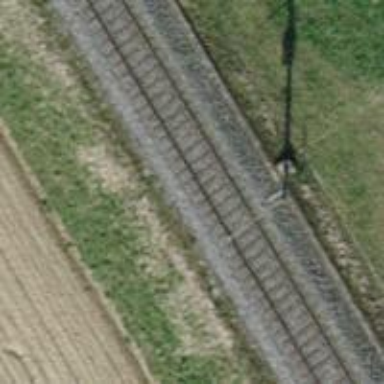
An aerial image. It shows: Railway signal.